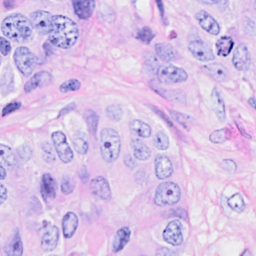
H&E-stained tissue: Breast